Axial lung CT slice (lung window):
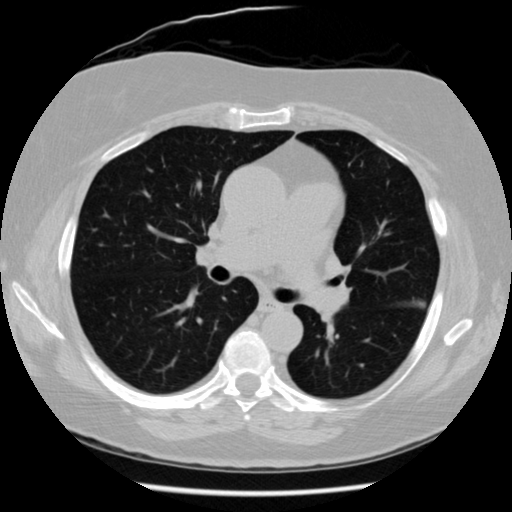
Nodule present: no